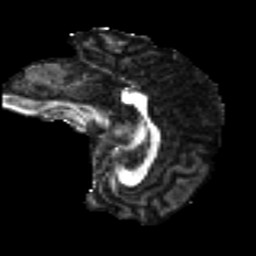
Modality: FA
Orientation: sagittal
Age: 32
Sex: male
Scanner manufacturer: ge
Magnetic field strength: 3 T
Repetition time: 7.8 s
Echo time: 0.061 s